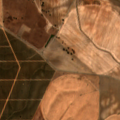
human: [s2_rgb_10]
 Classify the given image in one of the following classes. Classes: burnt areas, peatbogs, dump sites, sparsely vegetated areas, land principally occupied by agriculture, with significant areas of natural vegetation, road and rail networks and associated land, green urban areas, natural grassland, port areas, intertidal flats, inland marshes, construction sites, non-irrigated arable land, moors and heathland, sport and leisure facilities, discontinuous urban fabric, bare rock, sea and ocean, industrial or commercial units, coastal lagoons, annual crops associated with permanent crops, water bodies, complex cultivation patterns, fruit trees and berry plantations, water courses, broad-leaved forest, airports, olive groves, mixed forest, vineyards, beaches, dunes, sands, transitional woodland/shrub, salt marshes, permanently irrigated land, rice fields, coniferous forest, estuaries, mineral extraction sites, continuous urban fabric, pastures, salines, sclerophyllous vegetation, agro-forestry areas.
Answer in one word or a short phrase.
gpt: non-irrigated arable land, permanently irrigated land, olive groves